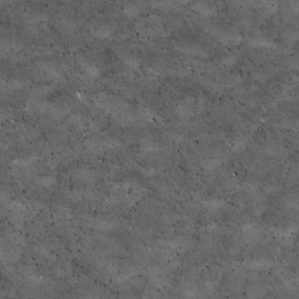
Label: non_frost